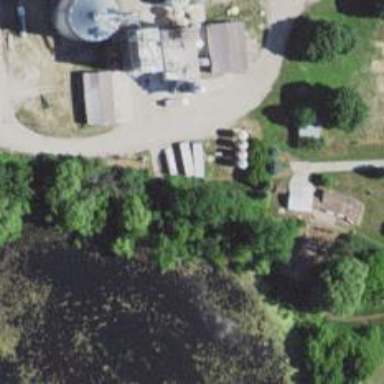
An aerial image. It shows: Storage tank that is man-made.